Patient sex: M
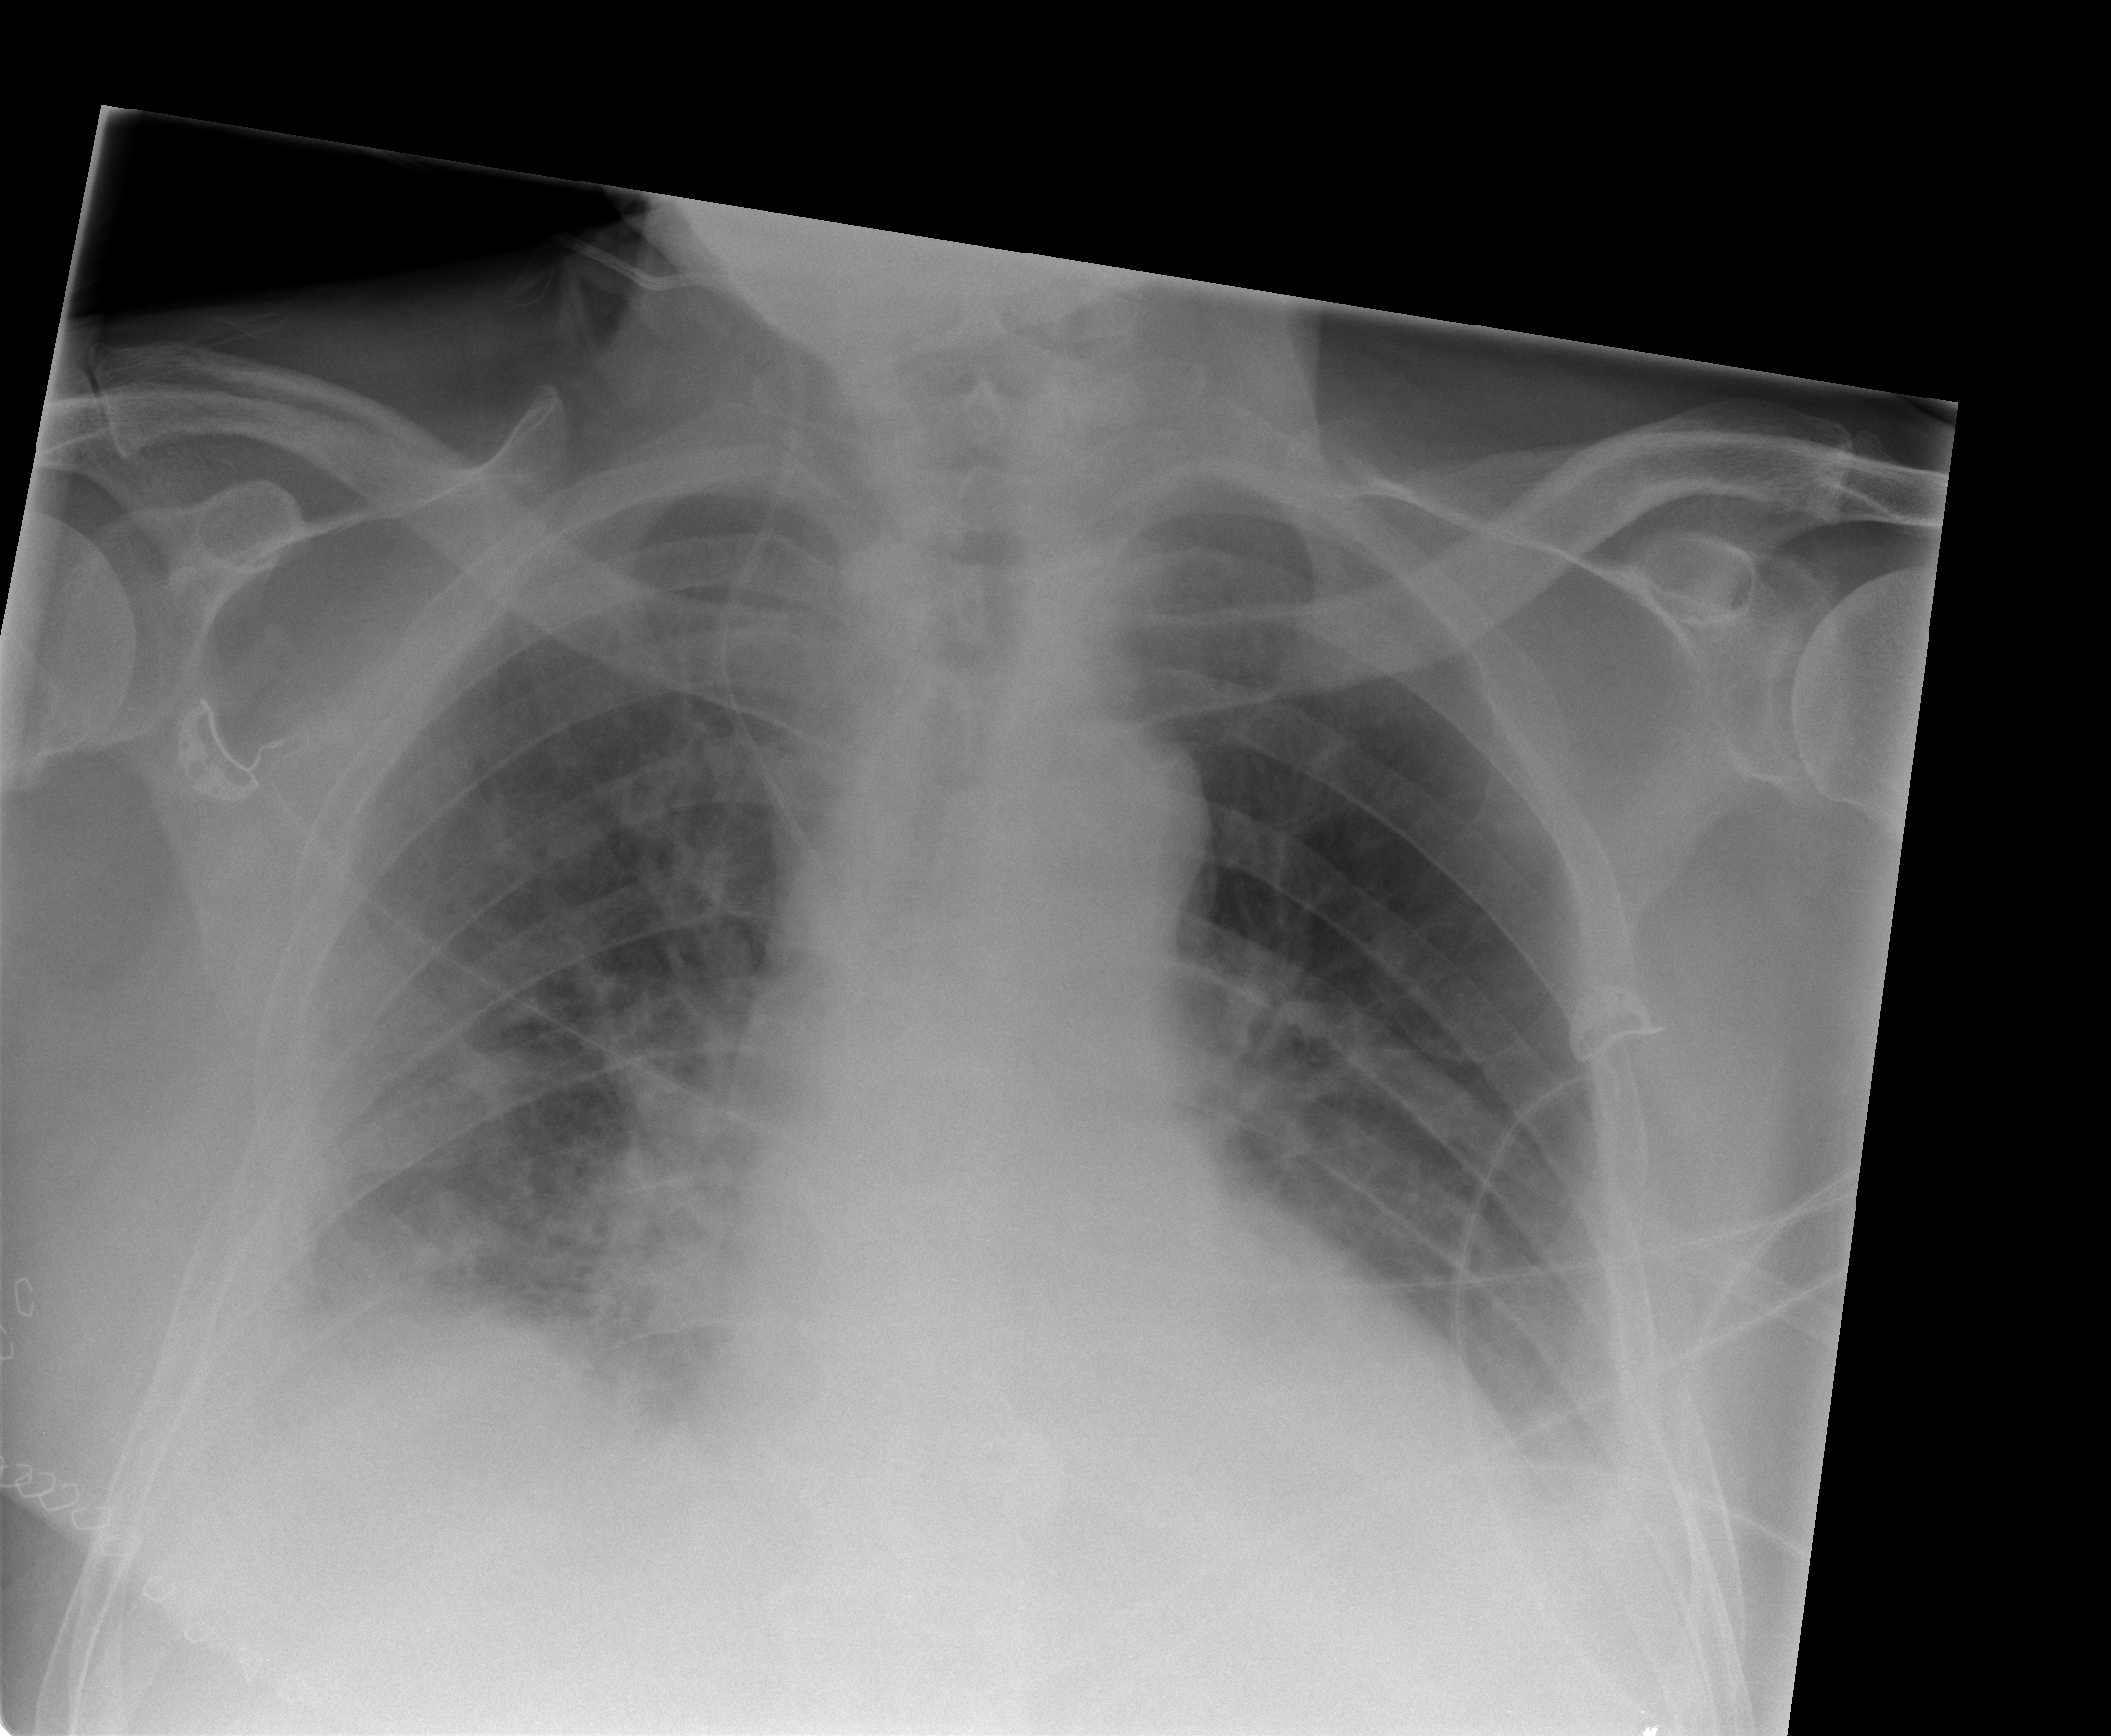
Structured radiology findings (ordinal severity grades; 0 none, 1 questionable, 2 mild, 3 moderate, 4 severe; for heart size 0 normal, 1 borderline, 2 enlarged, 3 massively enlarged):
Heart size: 2
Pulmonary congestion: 0
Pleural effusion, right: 2
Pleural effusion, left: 2
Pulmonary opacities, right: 3
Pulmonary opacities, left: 2
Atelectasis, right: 2
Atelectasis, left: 2